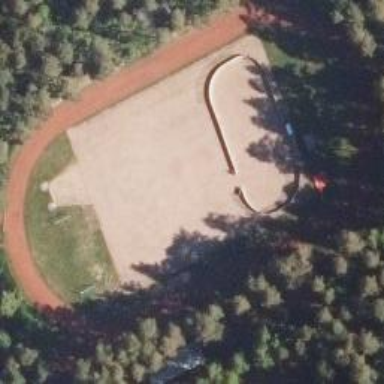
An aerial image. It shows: Track dedicated for athletics and soccer on leisure land.